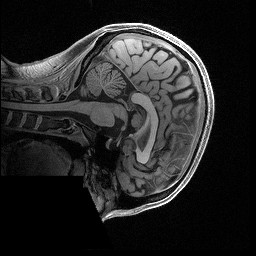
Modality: T1w
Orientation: sagittal
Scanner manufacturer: siemens
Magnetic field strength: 3 T
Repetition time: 2.5 s
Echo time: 0.0029 s